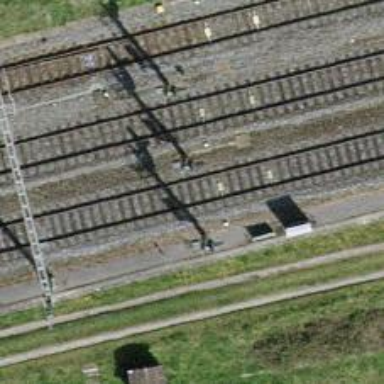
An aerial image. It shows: Railway signal.